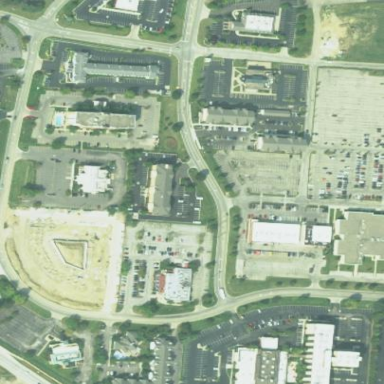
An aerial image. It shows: Retail area.